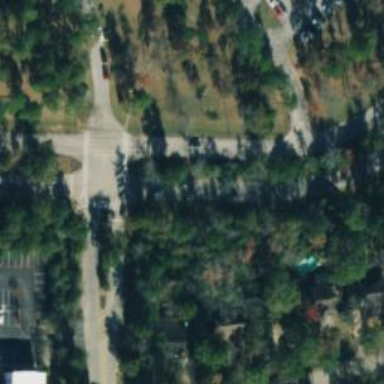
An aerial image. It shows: Road with stop sign.